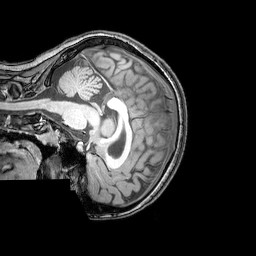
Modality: T1w
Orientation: sagittal
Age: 25
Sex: female
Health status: healthy
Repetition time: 0.081 s
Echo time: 0.037 s